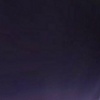
Label: space